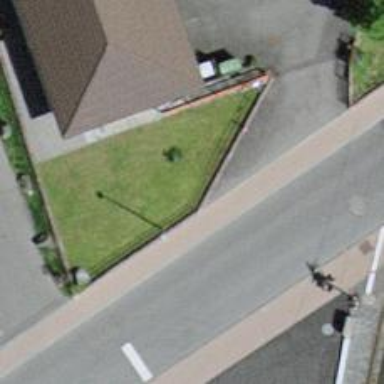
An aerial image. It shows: Support pole.